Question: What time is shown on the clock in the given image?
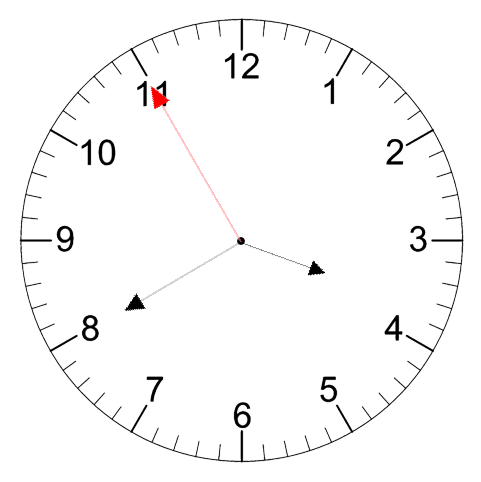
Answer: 03:39:55